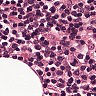
Metastatic tissue present: no